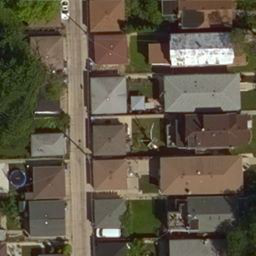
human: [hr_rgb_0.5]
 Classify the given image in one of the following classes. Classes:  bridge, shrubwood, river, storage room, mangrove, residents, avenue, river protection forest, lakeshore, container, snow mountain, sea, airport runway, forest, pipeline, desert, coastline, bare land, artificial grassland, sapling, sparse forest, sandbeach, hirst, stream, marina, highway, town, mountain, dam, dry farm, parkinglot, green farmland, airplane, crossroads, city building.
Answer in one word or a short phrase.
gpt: residents